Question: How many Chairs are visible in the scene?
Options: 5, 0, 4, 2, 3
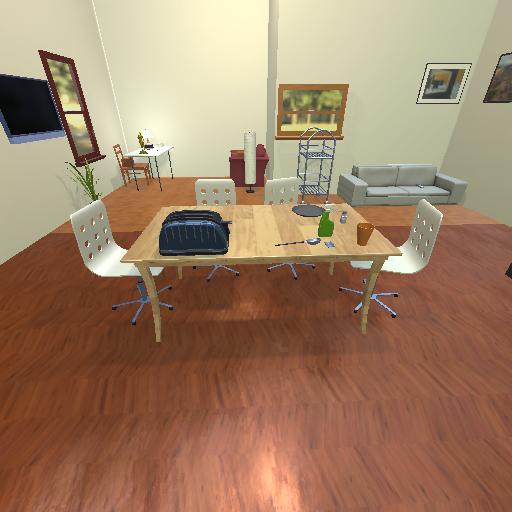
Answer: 5